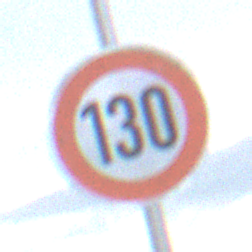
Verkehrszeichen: Geschwindigkeit130
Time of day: MorningAfternoon
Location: Outdoor (RoadRail)
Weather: PartlyCloudy
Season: NotSpecified
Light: Natural